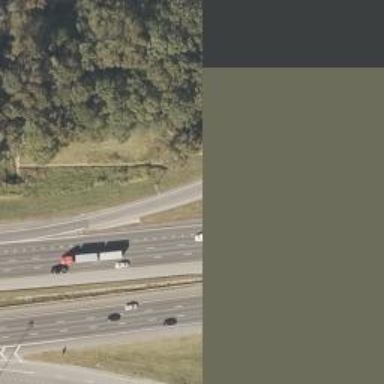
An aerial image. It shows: Asphalt motorway link.